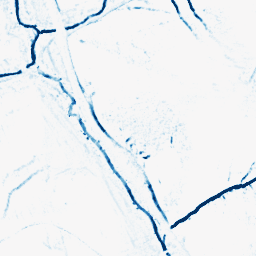
Category: morphological
Decomposition family: morphological_diamond
Decomposition parameters: operation: closing
radius: 3
Upsampling method: bilinear
Upsampling parameters: scale: 2
Upsampling scale: 2